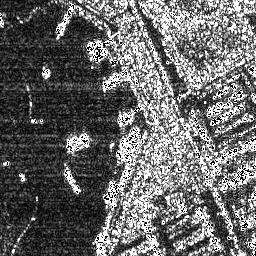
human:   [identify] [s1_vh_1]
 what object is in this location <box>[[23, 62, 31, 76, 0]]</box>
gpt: <ref>1 medium ship at the left</ref>

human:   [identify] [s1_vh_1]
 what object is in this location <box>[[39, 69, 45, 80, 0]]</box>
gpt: <ref>1 small ship at the bottom</ref>

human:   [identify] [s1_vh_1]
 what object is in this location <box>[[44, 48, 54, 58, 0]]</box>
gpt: <ref>1 medium ship at the center</ref>